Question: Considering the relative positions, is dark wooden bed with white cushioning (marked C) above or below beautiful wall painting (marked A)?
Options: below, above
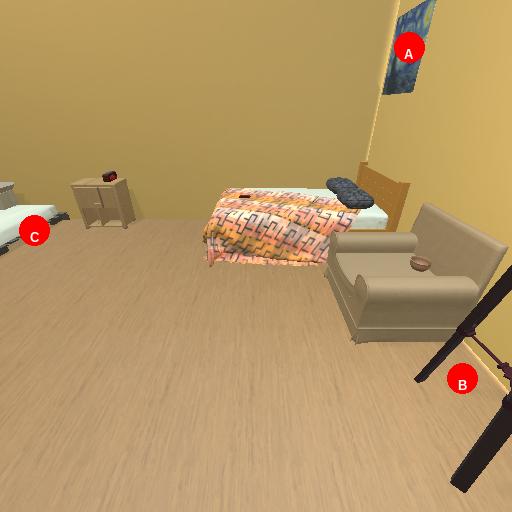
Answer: below